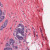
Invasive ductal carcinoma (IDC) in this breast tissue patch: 1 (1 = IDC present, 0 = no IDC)